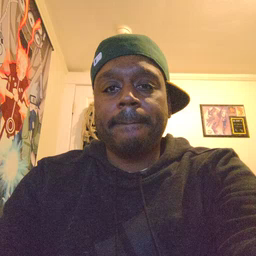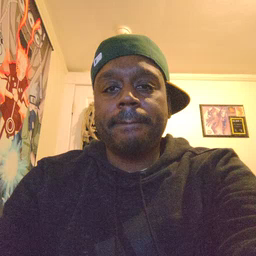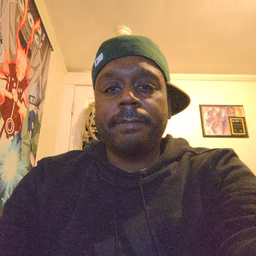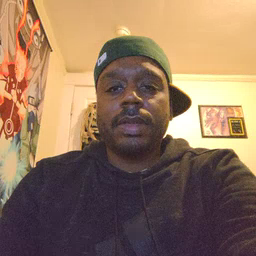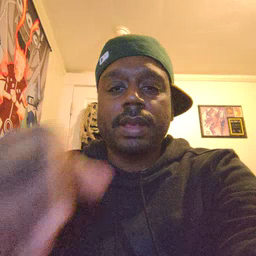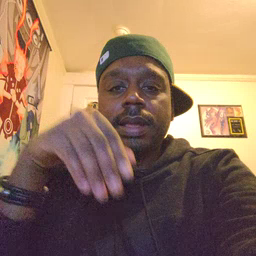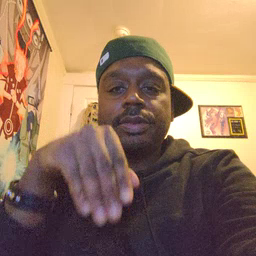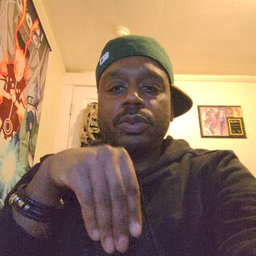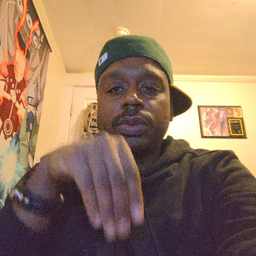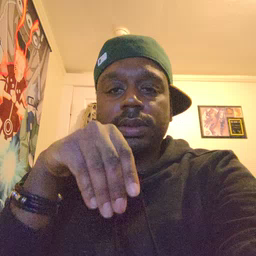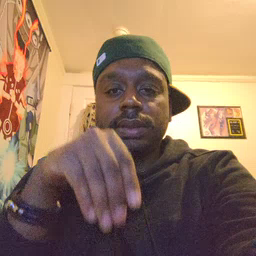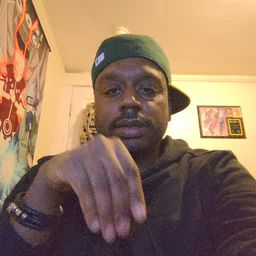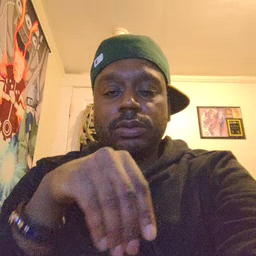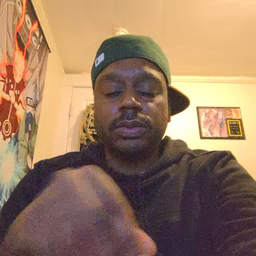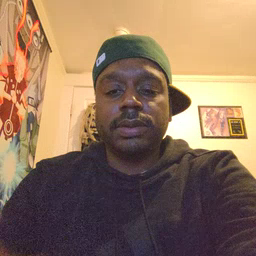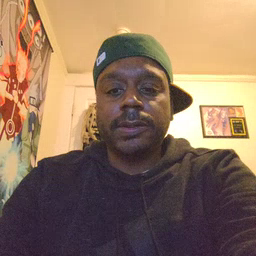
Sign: into